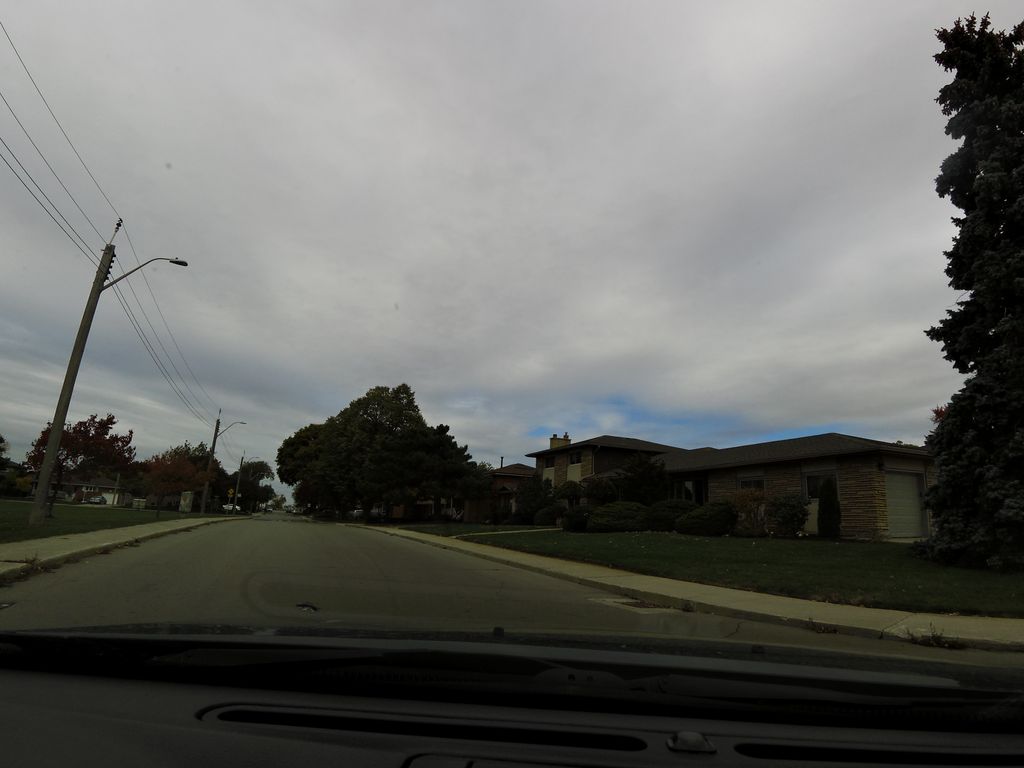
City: hamilton